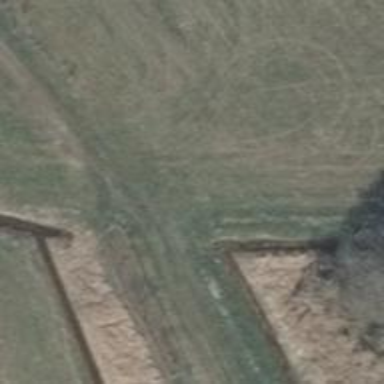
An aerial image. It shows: Culvert tunnel.